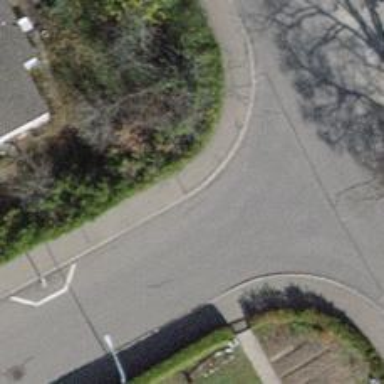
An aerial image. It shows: Kerb serving as barrier.